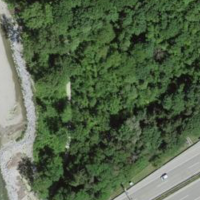
EUNIS habitat code: 57
Species observed at this site:
Prunus padus